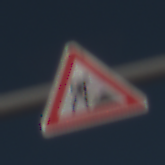
Verkehrszeichen: Arbeitsstelle
Umgebung: Outdoor, Special
Tageszeit: MorningAfternoon
Wetter: Clear
Licht: Natural
Jahreszeit: NotSpecified
Kontrast: HighContrast